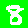
Digit: 8